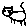
Label: cat